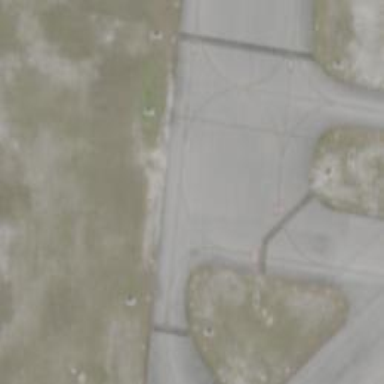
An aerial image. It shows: Image of taxiway at airport.